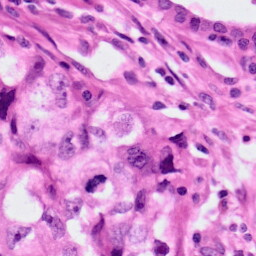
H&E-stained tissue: Lung